Question: I have a problem with moving animation. I want to create animation which start when I to a screen and she starts from touched place and go to end place like on this picture:

The end place is constant. How Can I do this sinusoid movement?
edit1: I want to click and when i click, show image and he goes this way to end place. I don't click and drag this picture. This picture must shows and goes to this place without my help. Only what I do is touch the screen. How I can do that?I have a problem with moving animation. I want to create animation which start when I to a screen and she starts from touched place and go to end place like on this picture:
The end place is constant. How Can I do this sinusoid movement?
edit1: I want to click and when i click, show image and he goes this way to end place. I don't click and drag this picture. This picture must shows and goes to this place without my help. Only what I do is touch the screen. How I can do that?
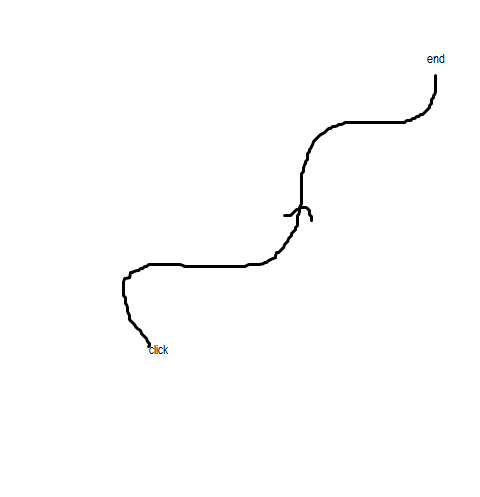
Answer: I wrote something like this that allows curved animation, you can see the full answer (and working code) here: <URL>
It shouldn't be too difficult to either chain a number of those together, or modify the algorithm to use a cubic (or higher) function to produce multiple curves.
Only caveat is that because of the bezier curve, there is no guarantee the path will actually travel through the middle point you give it. If this is a problem again you could easily replace the bezier algorithm I use in the above example with something more suitable for your needs.